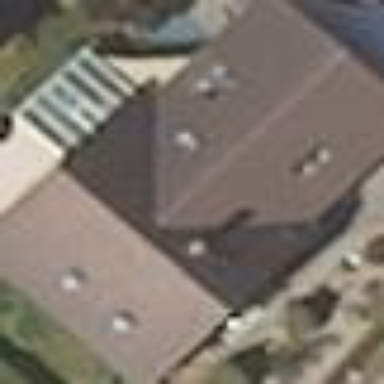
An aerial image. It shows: Simple house.